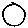
Label: circle